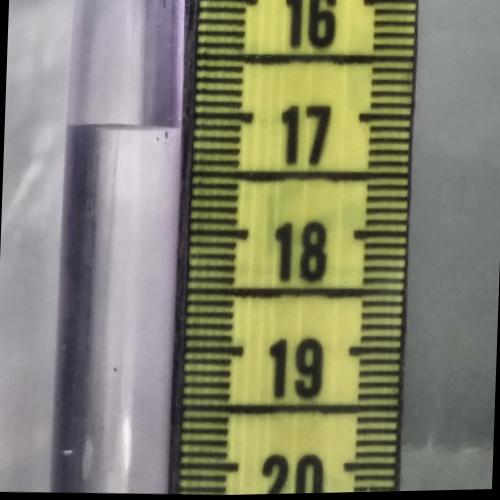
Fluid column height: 17.1 cm